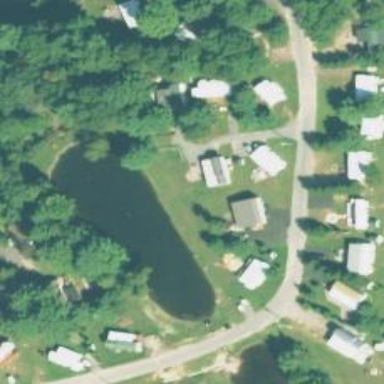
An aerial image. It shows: Pond surrounded by natural water.